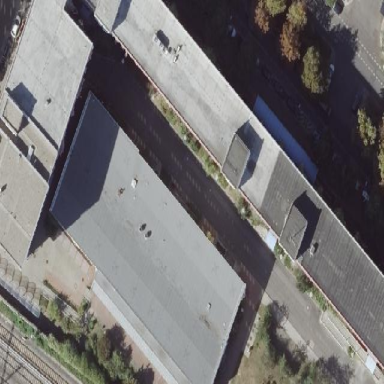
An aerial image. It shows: Office building with flat roof.